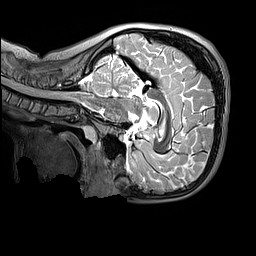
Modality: T2w
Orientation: sagittal
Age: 9
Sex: male
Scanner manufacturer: siemens
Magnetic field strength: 3 T
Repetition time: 3.2 s
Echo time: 0.408 s